Question: What is the name of this round button in the bottom left corner of this image ? I would like to use only that little circle button.

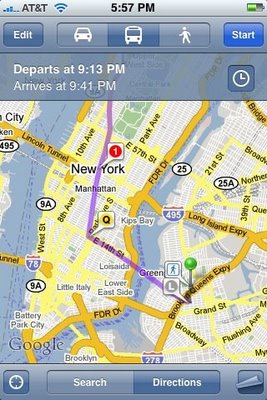
Answer: It's the locate button, check <URL> to use it. But I wont rely on Apple to approve your app, if you submit it.